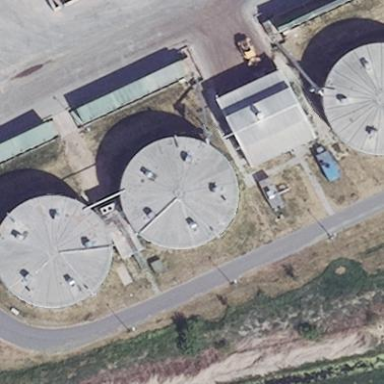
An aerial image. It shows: Storage tank with man-made structure.